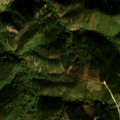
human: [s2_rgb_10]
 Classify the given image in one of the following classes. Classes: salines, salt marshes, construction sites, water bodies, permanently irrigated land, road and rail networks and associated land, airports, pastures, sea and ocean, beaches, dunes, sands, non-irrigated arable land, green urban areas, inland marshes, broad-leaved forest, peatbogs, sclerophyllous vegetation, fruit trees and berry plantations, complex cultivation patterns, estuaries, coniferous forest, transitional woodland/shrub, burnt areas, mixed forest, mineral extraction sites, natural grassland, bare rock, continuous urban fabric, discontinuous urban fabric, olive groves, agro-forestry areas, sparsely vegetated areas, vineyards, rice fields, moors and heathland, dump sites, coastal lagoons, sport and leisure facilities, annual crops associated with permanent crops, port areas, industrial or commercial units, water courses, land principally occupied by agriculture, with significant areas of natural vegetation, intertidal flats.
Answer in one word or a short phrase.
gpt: land principally occupied by agriculture, with significant areas of natural vegetation, broad-leaved forest